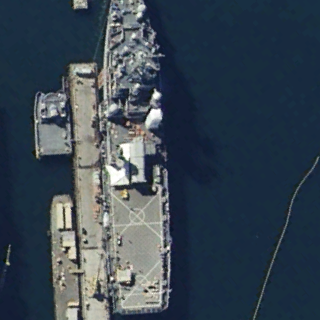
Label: combat